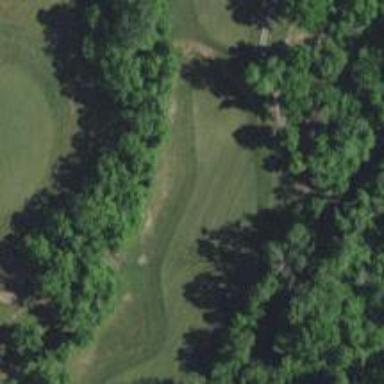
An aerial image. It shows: View of golf hole.